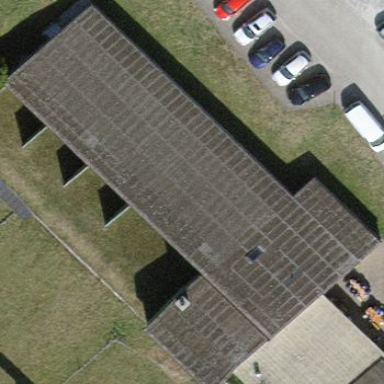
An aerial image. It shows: Shooting sport building.